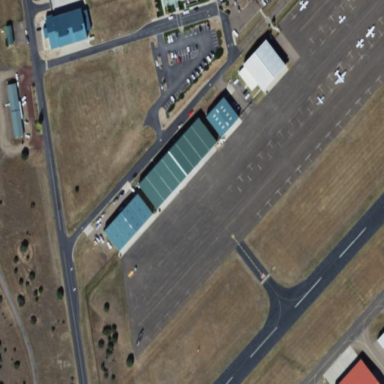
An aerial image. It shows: Apron paved with asphalt at the airport.